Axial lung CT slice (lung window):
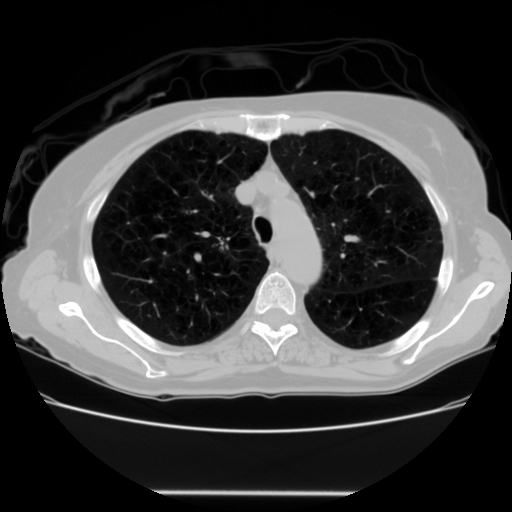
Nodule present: no